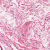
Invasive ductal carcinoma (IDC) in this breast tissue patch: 0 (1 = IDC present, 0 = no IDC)